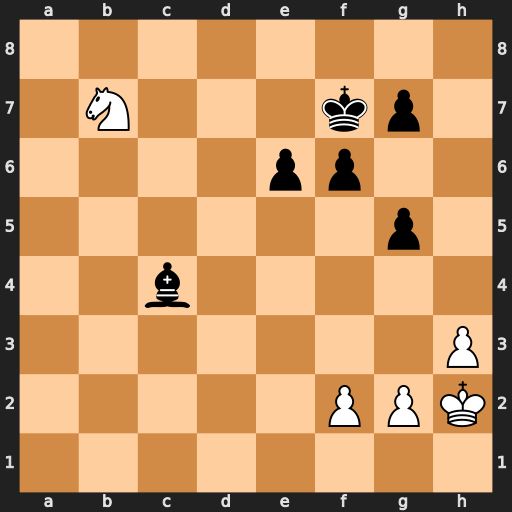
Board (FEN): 8/1N3kp1/4pp2/6p1/2b5/7P/5PPK/8
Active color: w
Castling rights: -
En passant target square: -
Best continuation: Nd6+ Ke7 Nxc4